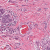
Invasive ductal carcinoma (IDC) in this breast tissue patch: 1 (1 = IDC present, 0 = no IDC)